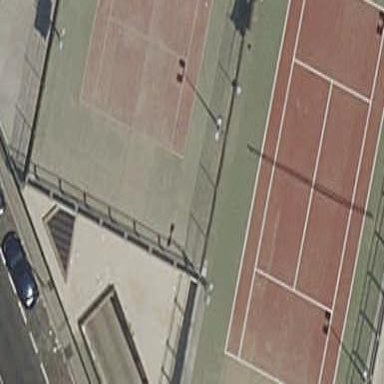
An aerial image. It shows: Tennis court on the leisure land pitch.